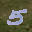
Label: 5